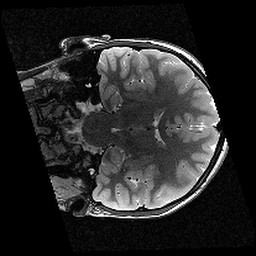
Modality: T2w
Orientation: coronal
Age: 11
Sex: female
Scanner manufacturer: siemens
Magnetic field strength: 3 T
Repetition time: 9.23 s
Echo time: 0.067 s